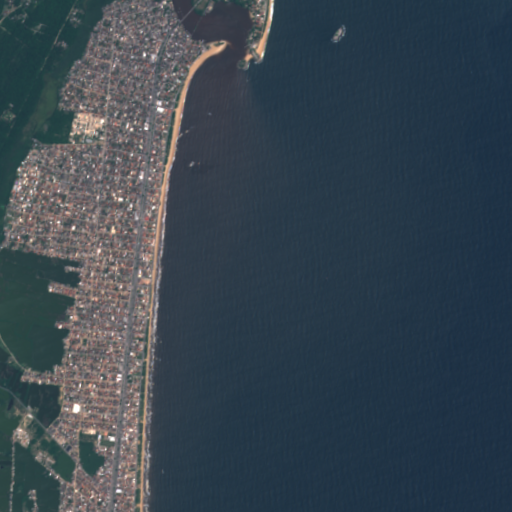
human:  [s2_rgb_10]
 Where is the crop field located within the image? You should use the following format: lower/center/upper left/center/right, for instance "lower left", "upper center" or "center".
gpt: The crop field is located in the upper left of the image.
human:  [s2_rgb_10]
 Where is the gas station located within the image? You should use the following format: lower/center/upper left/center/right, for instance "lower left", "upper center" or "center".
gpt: The gas station is located in the upper left of the image.
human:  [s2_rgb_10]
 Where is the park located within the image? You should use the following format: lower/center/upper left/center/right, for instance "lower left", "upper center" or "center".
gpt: The park is located in the upper left of the image.
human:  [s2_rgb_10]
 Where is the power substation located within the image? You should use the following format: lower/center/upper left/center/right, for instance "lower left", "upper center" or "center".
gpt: The power substation is located in the lower left of the image.
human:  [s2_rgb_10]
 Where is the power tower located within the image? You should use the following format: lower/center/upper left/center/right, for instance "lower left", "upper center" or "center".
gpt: The power tower is located in the left of the image.
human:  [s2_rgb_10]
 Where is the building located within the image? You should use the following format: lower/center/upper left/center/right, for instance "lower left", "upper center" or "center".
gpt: There is no building in the image.